Aerial crown-view tile of a tropical tree (Barro Colorado Island, Panama), acquired 20250715:
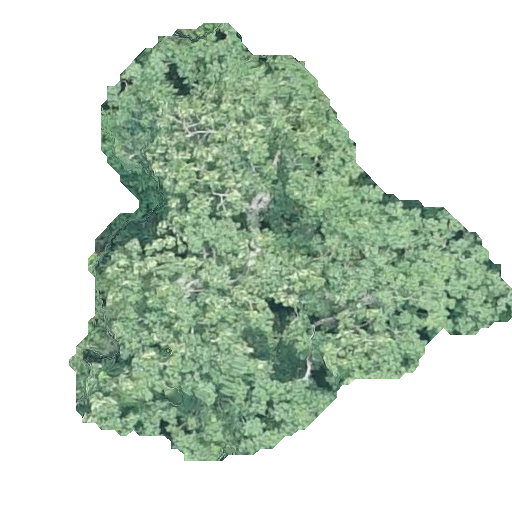
Species: Pseudobombax septenatum
GBIF accepted scientific name: Pseudobombax septenatum
Crown area: 174.063 m²